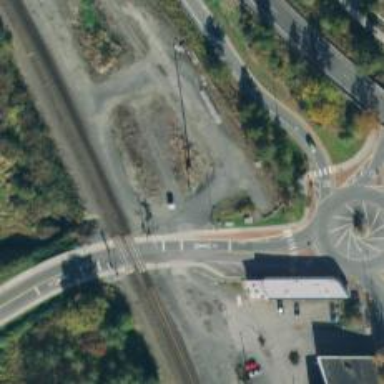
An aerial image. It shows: Level crossing along the railway.